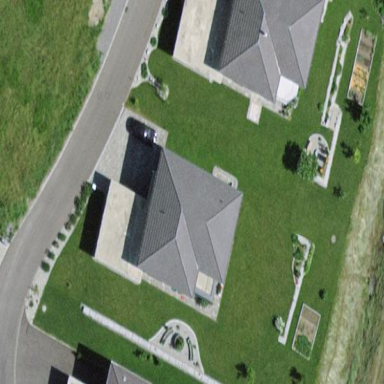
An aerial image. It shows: Simple and straightforward house.